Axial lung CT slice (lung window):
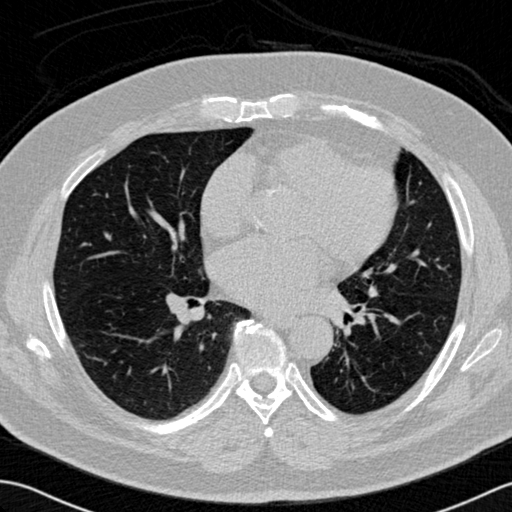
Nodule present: no